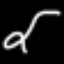
Label: squiggle